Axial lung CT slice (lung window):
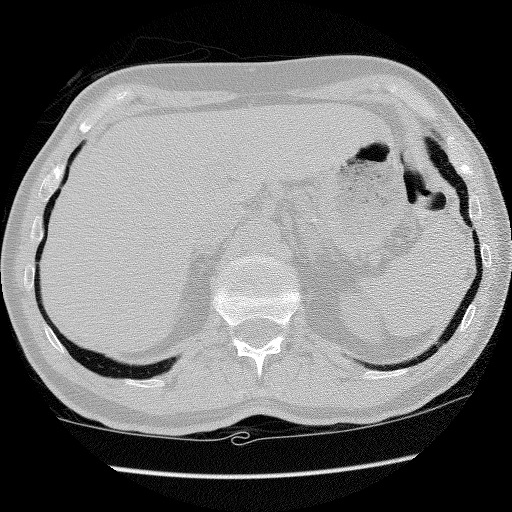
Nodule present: no